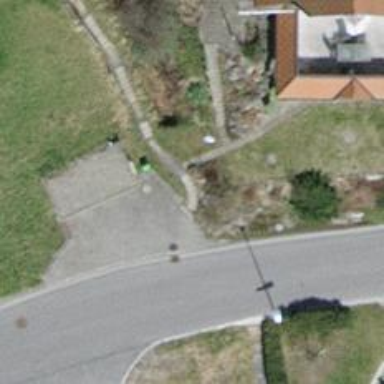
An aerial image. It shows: Path covered with grass.